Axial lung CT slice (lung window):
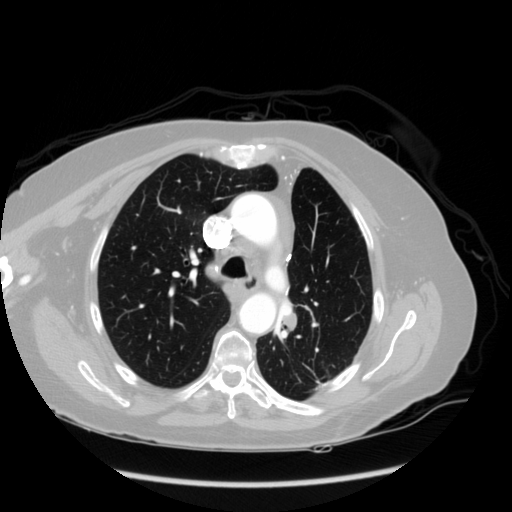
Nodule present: no